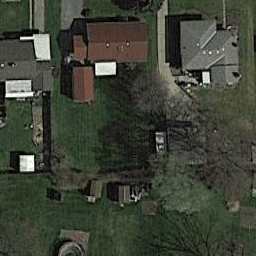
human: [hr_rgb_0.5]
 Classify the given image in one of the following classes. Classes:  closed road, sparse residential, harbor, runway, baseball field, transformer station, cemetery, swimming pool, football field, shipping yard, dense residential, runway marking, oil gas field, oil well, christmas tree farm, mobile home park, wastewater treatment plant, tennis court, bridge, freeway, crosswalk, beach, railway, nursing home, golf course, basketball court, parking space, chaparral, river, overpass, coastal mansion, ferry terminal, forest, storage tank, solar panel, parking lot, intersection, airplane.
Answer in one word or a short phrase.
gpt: sparse residential